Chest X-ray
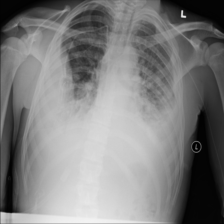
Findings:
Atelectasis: negative
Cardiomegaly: negative
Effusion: positive
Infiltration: negative
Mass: positive
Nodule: negative
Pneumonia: negative
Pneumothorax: negative
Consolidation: negative
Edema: negative
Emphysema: negative
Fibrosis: negative
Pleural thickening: negative
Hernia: negative